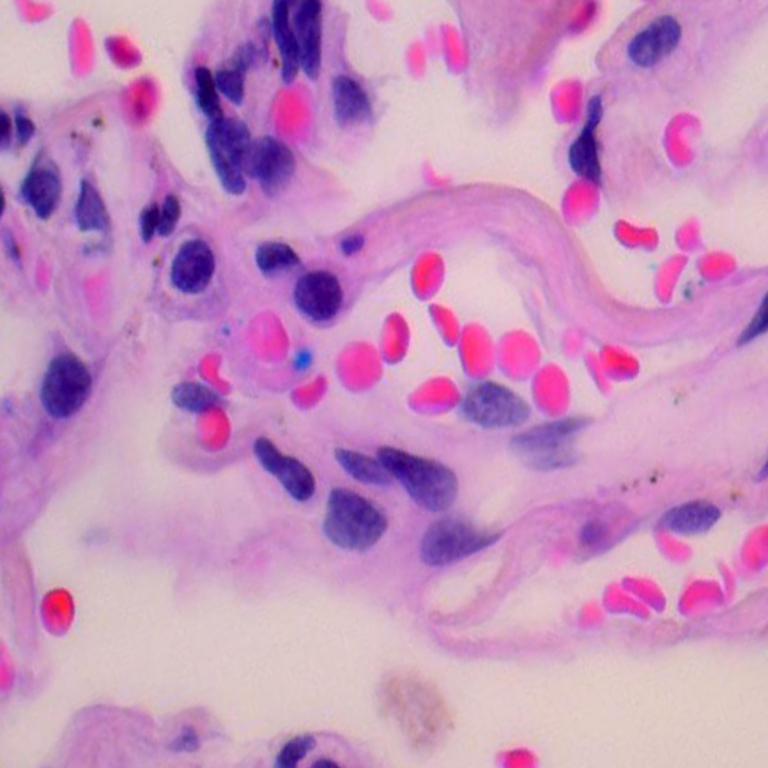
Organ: lung
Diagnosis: benign